Question: I am creating a program for a class where the program generates a random number that the user has to guess. I was able to get everything to work correctly except for the output display when the user guesses the correct number.
'''
if (number == randomNum)
{
cout << "Congratulations you have figured out my number."<<endl;
}
'''
will display as

As you can see it will change 'figured' to '?gured'. I am aware that I just change the message to display something different and not have this issue. Is there something that I am unaware of that about this language that does not like the word 'figured'
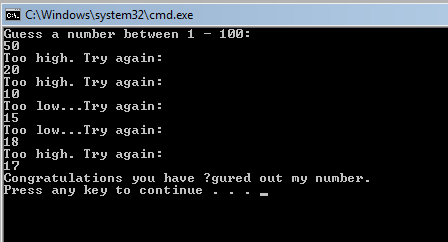
Answer: Your "fi" seems to be a special character and not the letters f and i.
Use:
'''
cout << "Congratulations you have figured out my number."<<endl;
'''